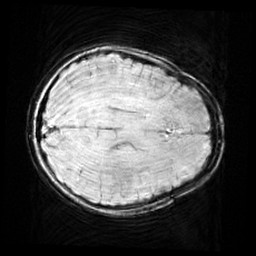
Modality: SWI
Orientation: axial
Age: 9
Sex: female
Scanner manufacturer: siemens
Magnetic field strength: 3 T
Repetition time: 0.027 s
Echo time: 0.02 s